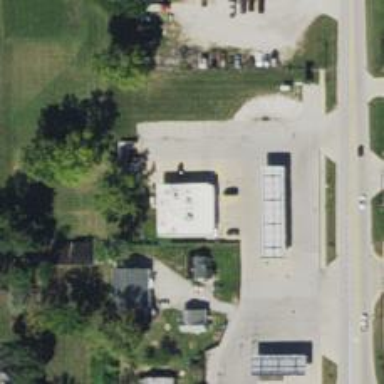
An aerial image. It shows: Convenience shop.